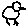
Label: bird